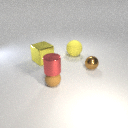
small brown rubber sphere to the left of large yellow rubber sphere